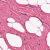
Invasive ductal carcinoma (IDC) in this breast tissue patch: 0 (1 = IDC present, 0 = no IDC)